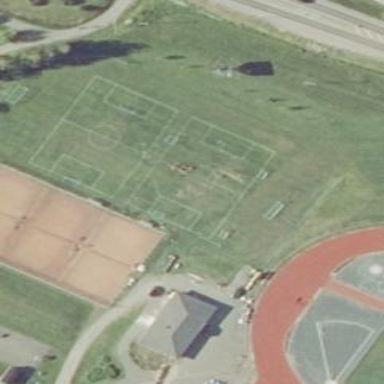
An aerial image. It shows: Soccer pitch for outdoor sports and leisure activities.